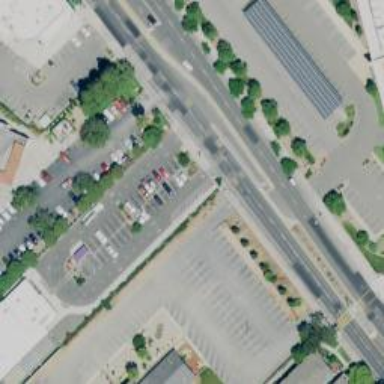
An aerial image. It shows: Service road with separate asphalt sidewalk.